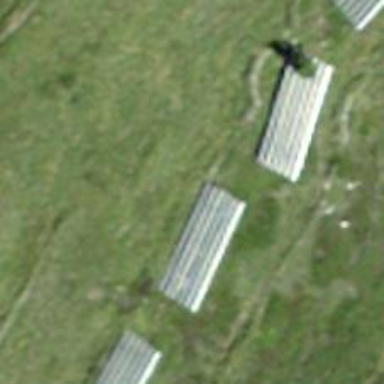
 designed to mitigate snow accumulations in specific area."